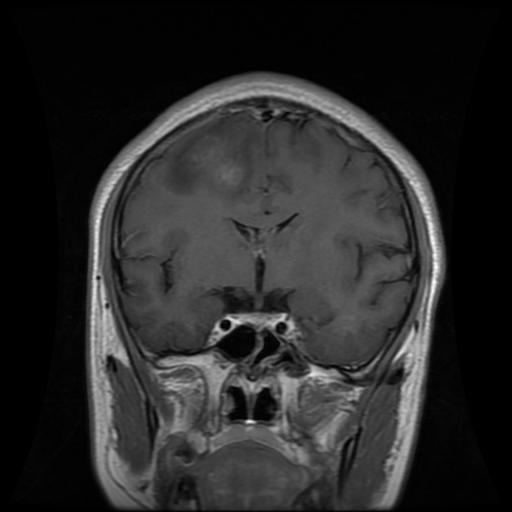
Label: glioma